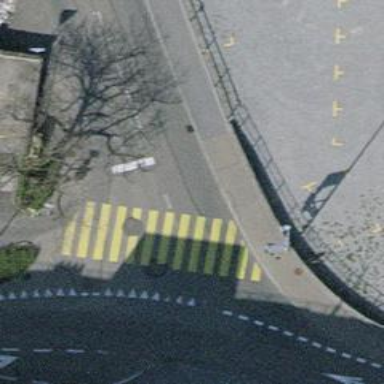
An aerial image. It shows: Asphalt footway with marked crossing.